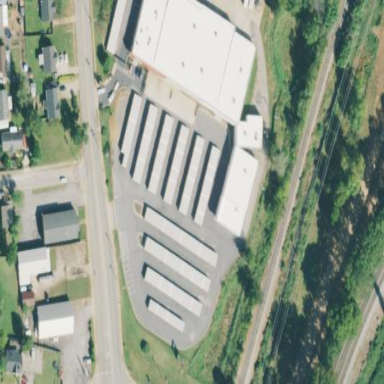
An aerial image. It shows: Building housing storage rental shop.